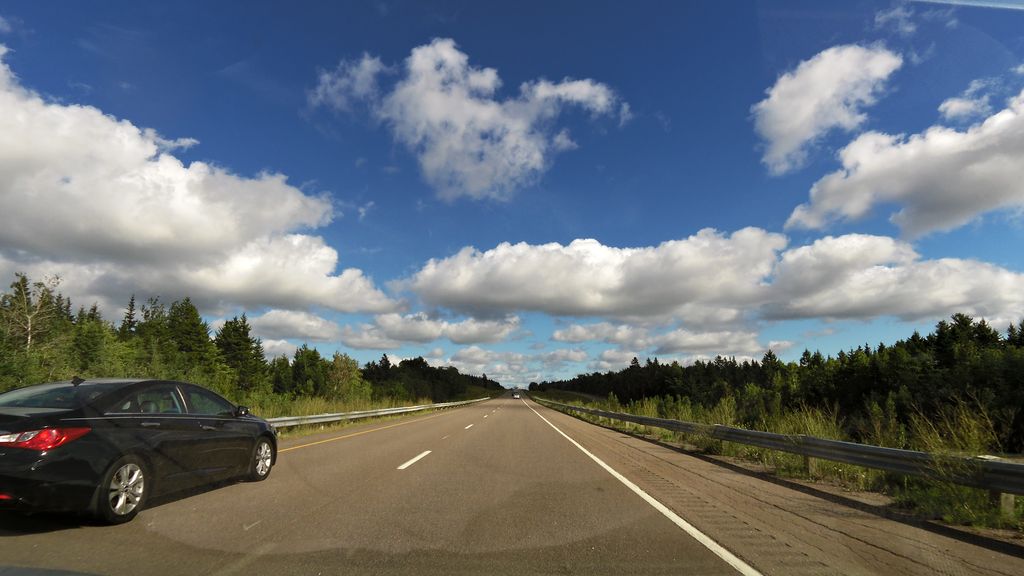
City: charlottetown